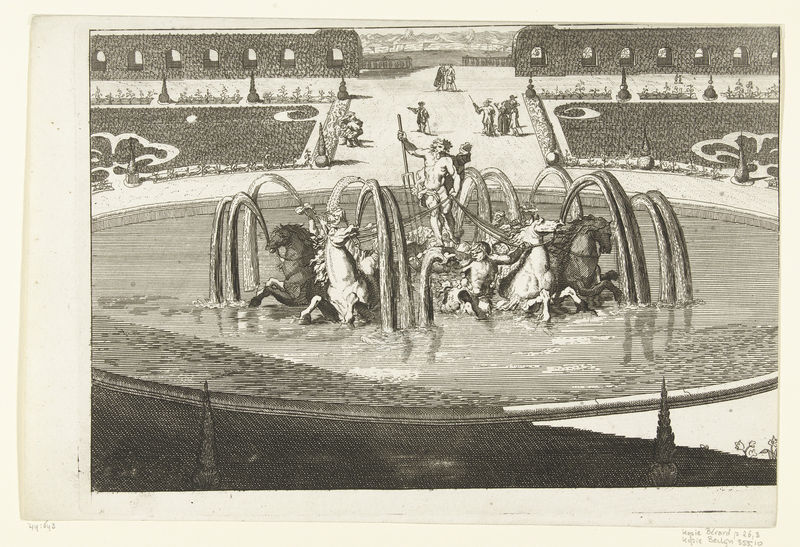
Titel: Fontein met Neptunus op zijn strijdwagen
Künstler: Daniël Marot
Standort: Amsterdam
Institution: Rijksmuseum
Schlagwörter: wasser, park, pferde, garten, mauer, gelände, tiefe, spaziergänger, gespann, aufsteigen, brunen, neptun, troika, aus wasser